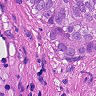
Metastatic tissue present: yes